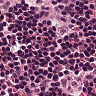
Metastatic tissue present: no